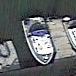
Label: civil